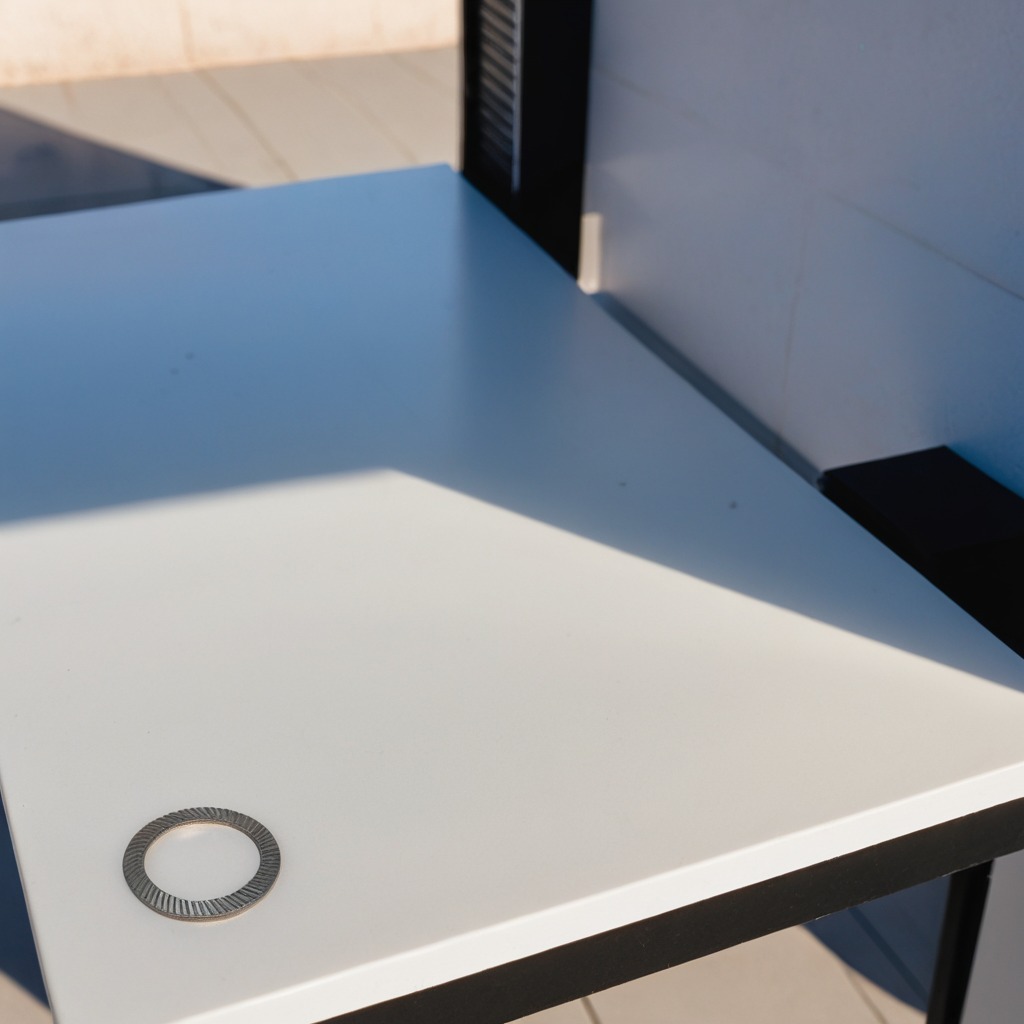
A flat metal washer is lying on the table.